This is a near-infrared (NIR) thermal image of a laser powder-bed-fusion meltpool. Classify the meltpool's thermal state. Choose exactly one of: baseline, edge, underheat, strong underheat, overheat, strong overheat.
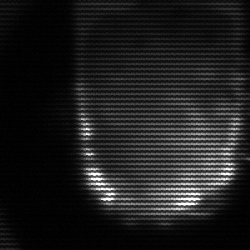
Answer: baseline